Brain MRI, t1w sequence, axial 2D slice.
Patient: age 28, sex M, weight 78 kg, height 1.78 m
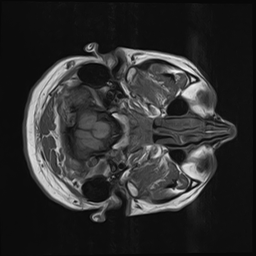